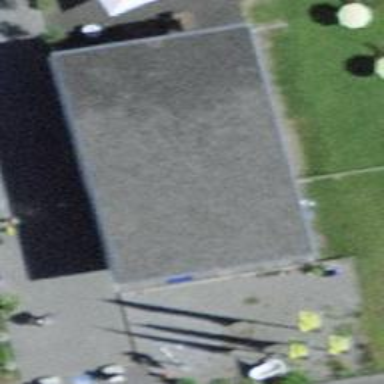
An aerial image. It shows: Cafe.